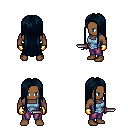
a pixel art fantasy rpg character, male body template, human, dark skin, blue vest, magenta pants, raven extra-long hairstyle, gold gloves, dagger, four views (front, back, left, right), 2x2 character sprite sheet, small pixel art, hard edges, no anti-aliasing